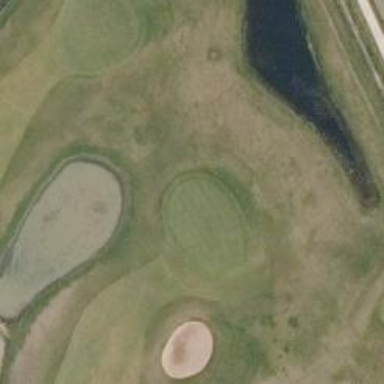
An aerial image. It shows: View of golf hole.